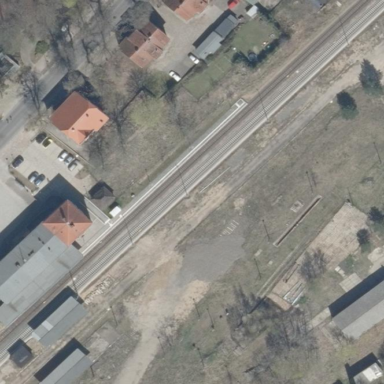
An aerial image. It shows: Platform for public transport.